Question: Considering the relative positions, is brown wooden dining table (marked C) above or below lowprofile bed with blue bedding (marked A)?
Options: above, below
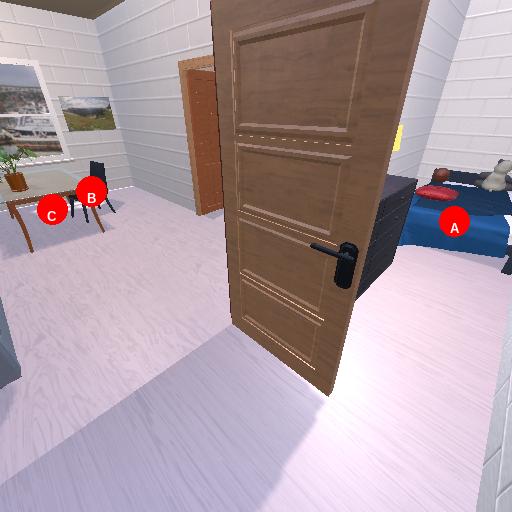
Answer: above